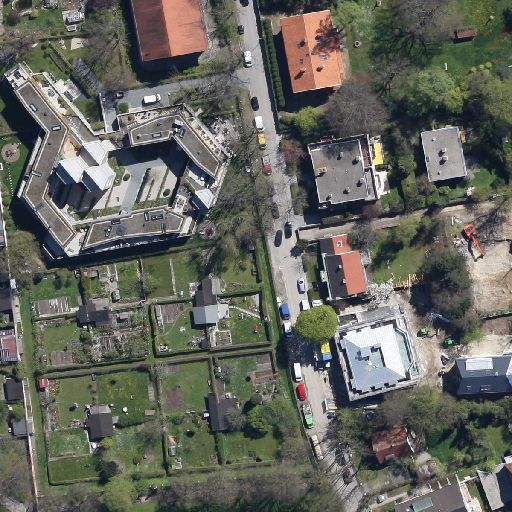
Referring expression: road